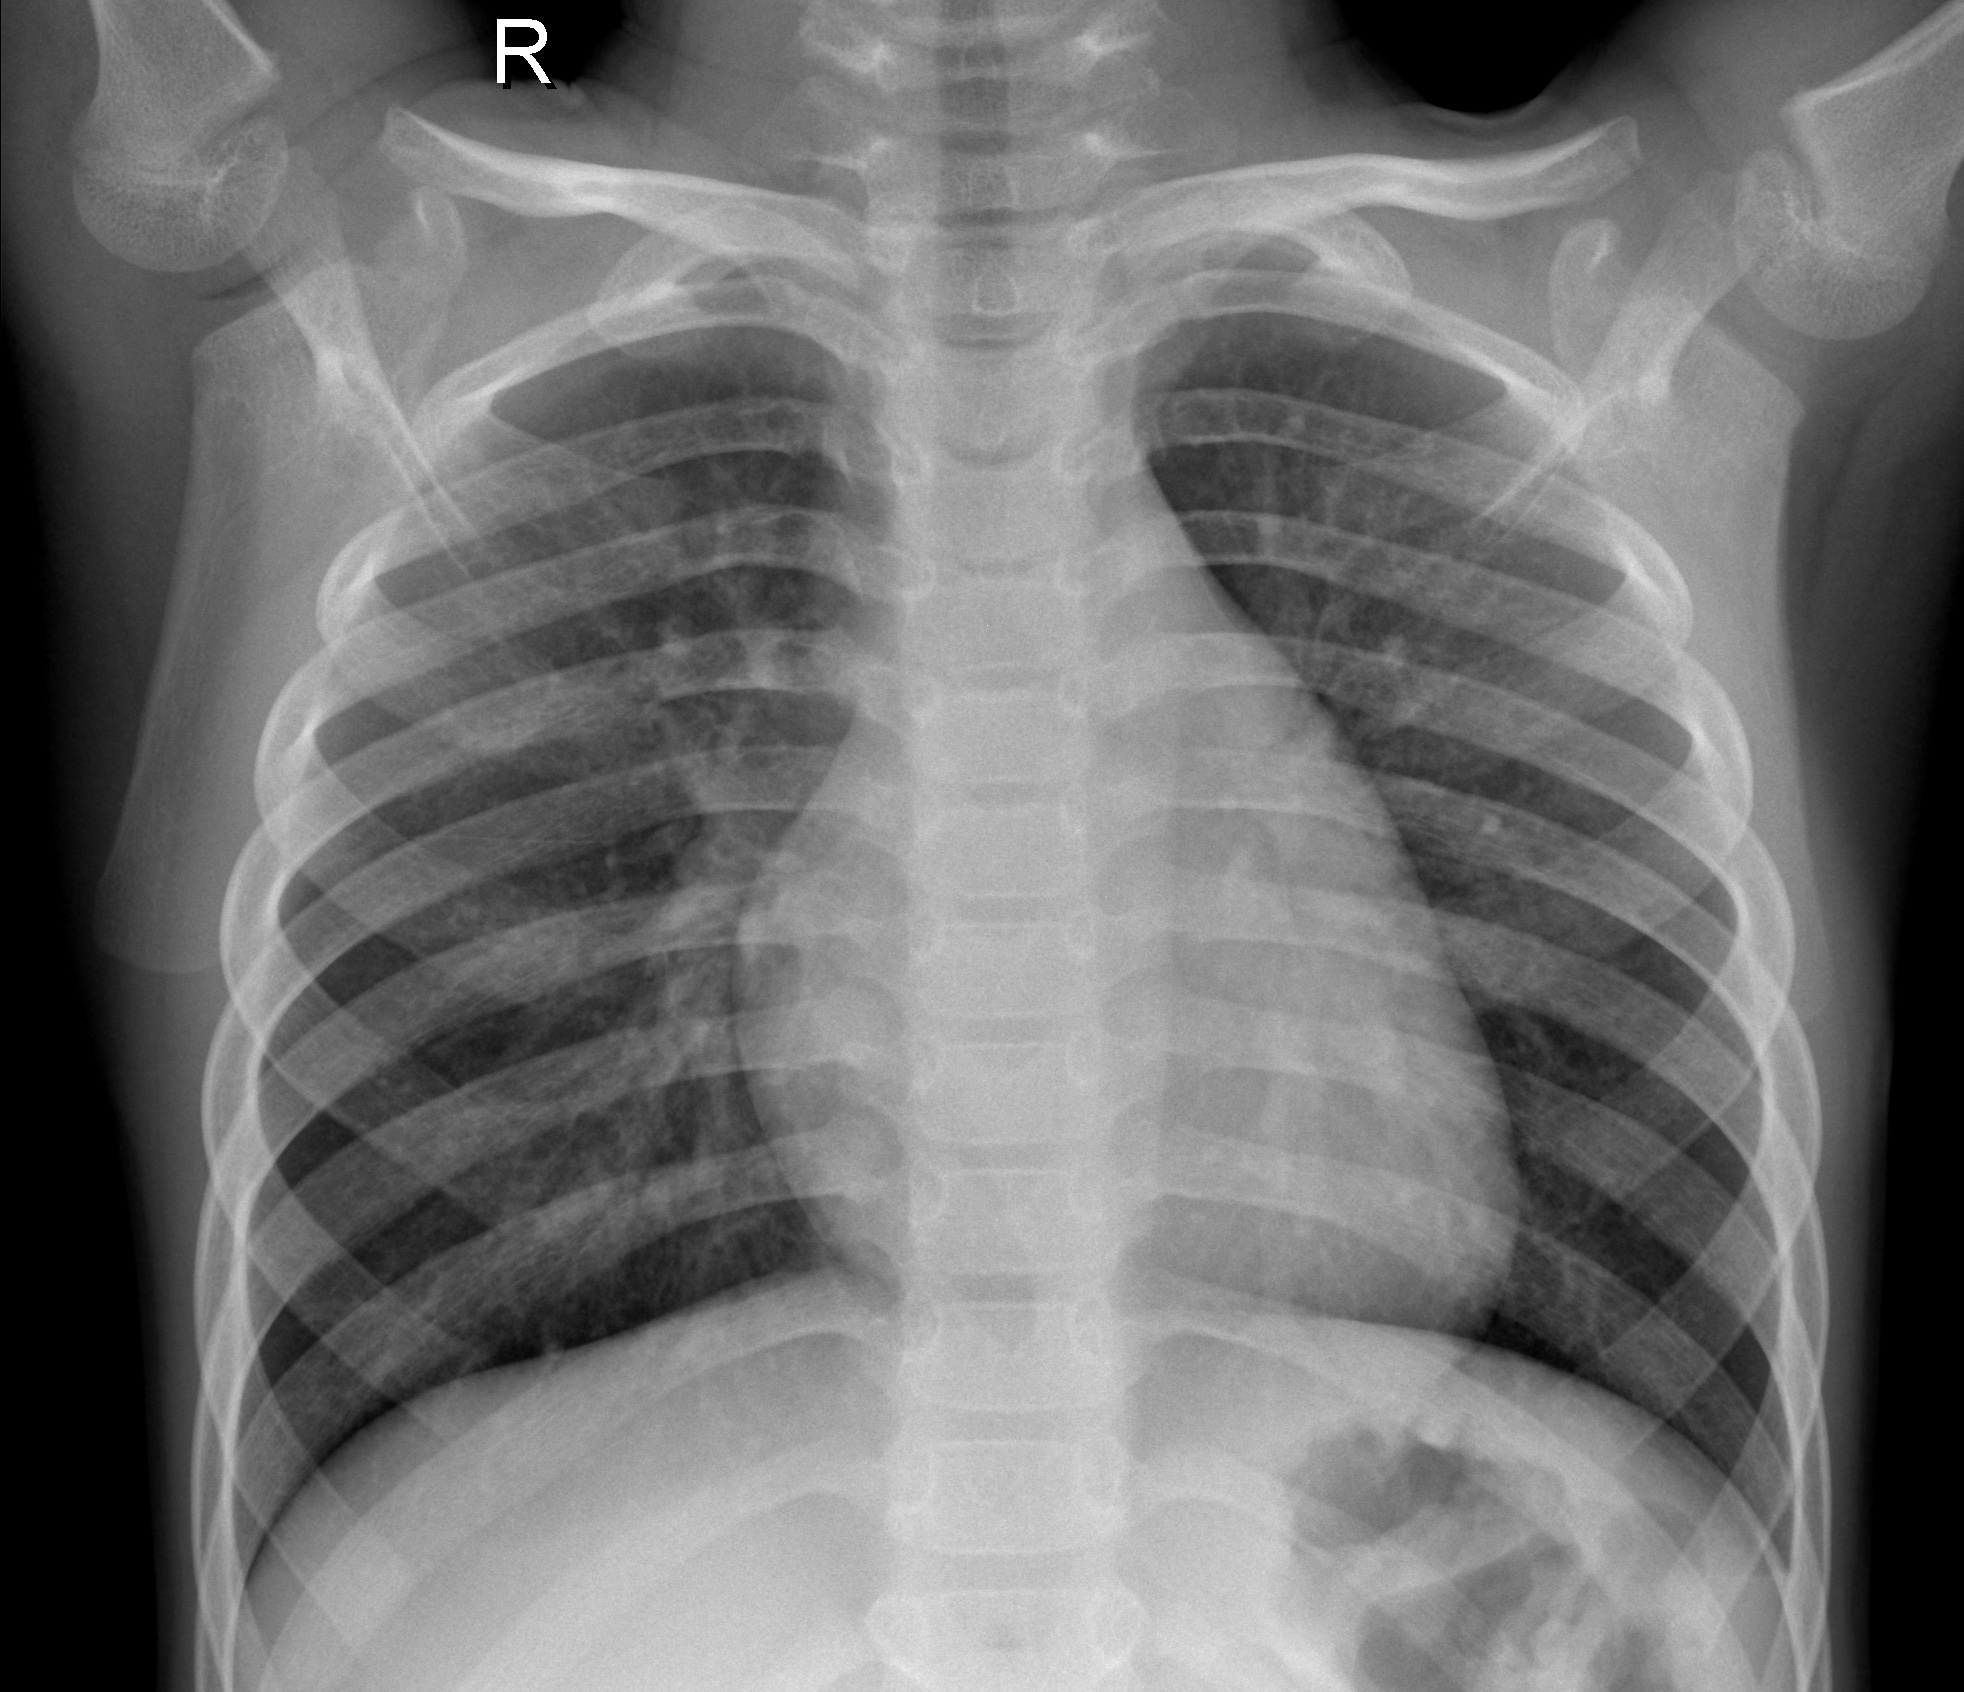
Diagnosis: NORMAL